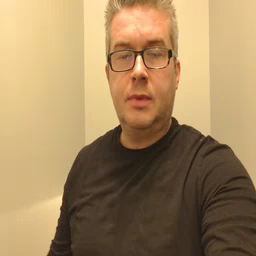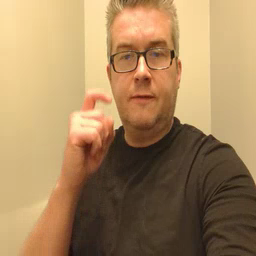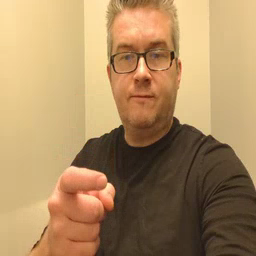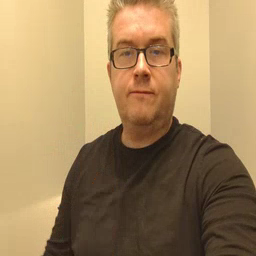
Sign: gift